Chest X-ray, PA view. Patient: 64 years old, sex F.
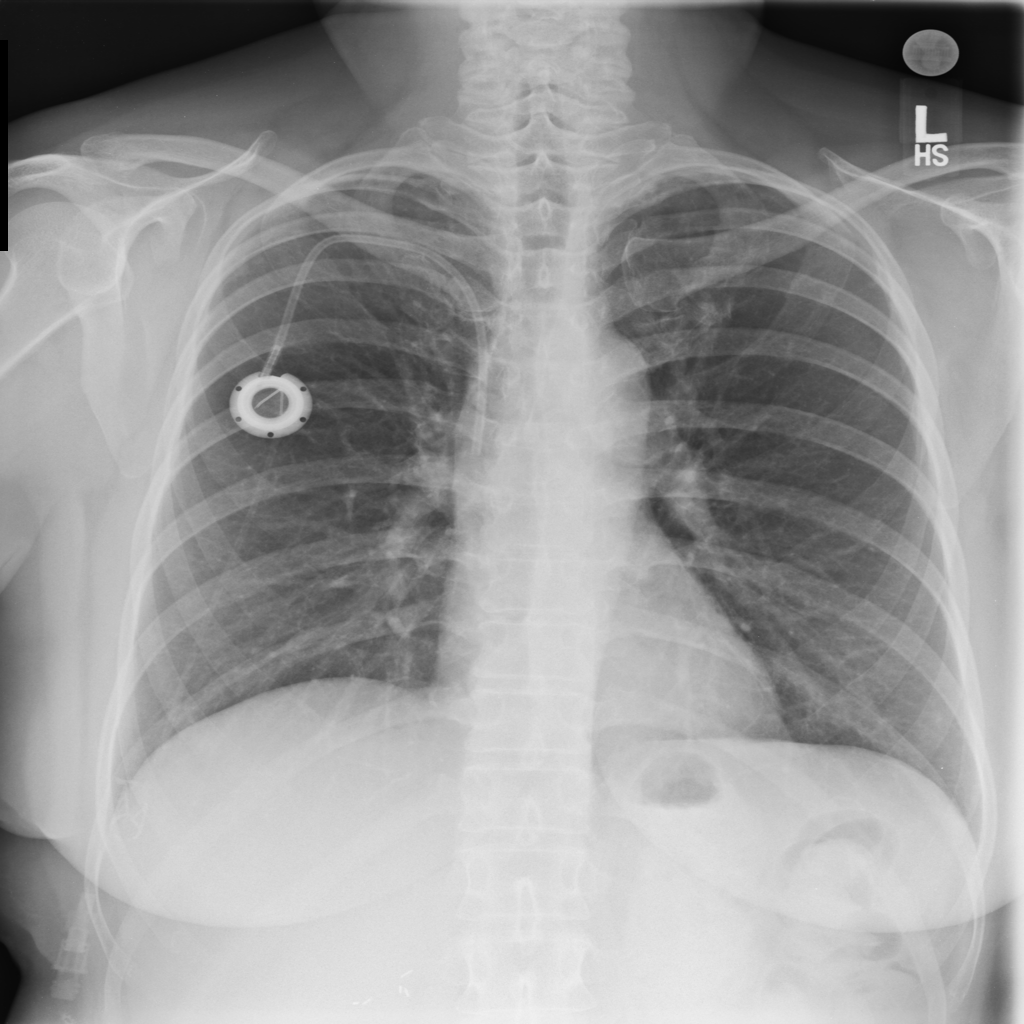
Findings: No Finding